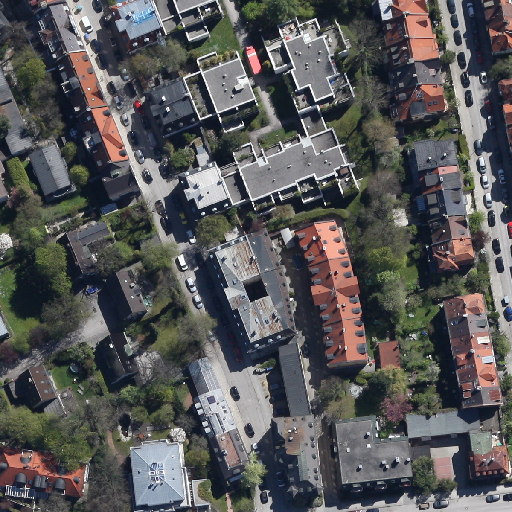
Referring expression: vehicle